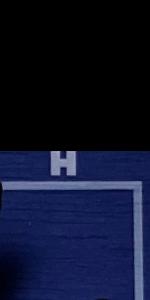
Label: Empty